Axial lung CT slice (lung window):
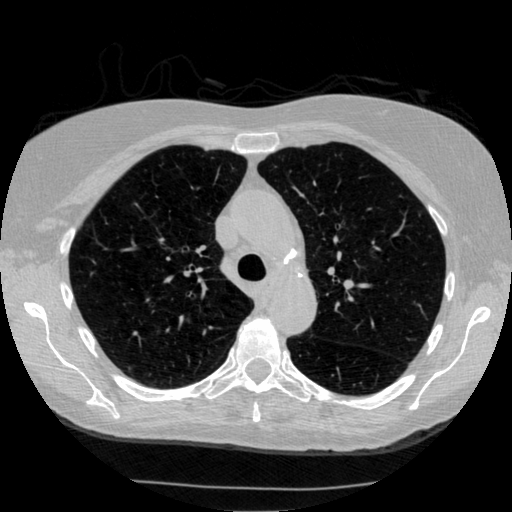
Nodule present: no